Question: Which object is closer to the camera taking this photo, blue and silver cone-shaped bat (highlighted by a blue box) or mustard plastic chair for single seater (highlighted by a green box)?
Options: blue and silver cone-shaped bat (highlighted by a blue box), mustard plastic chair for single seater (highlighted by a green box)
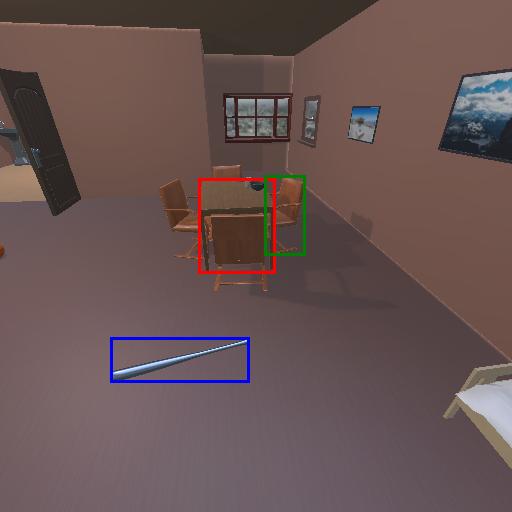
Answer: blue and silver cone-shaped bat (highlighted by a blue box)